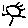
Label: sun